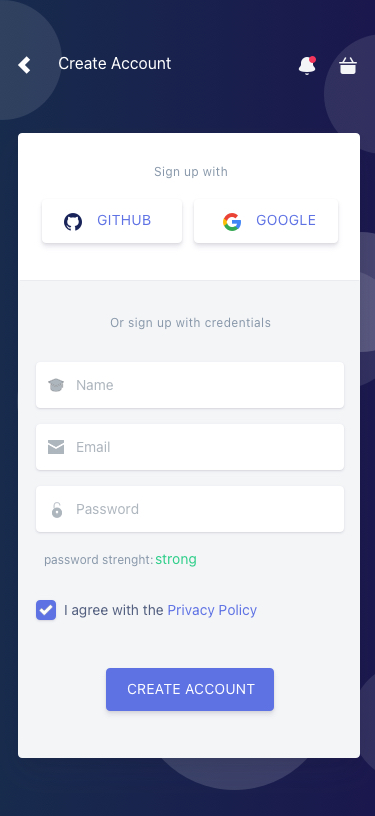
Text in this UI design:
CREATE ACCOUNT
CREATE ACCOUNT
I agree with the Privacy Policy
password strenght:
strong
Password
Password
Email
Email
Name
Name
Or sign up with credentials
GITHUB
GITHUB
GOOGLE
GOOGLE
Sign up with
Create Account